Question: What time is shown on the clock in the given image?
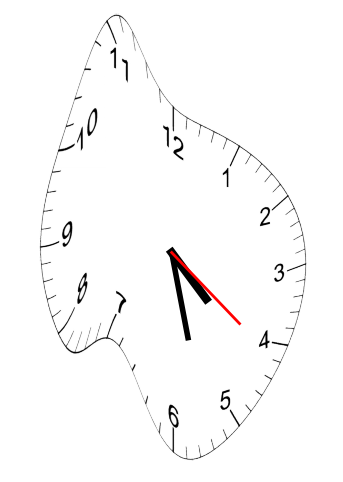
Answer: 04:27:21